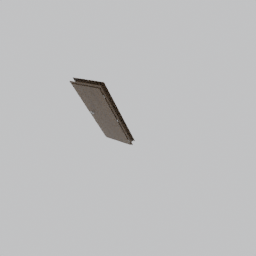
Label: architecture